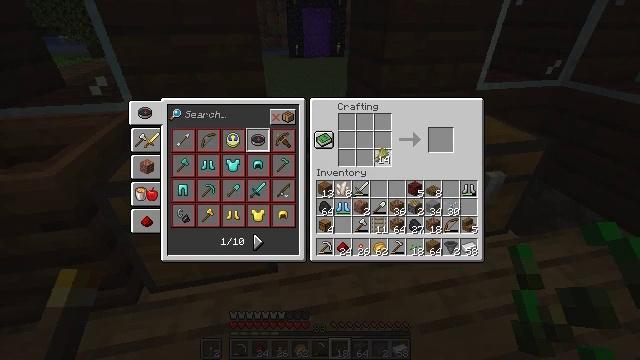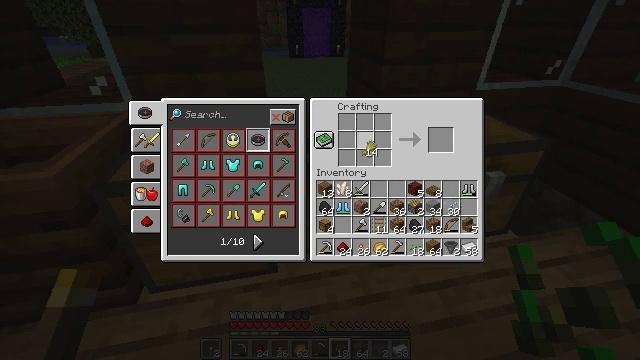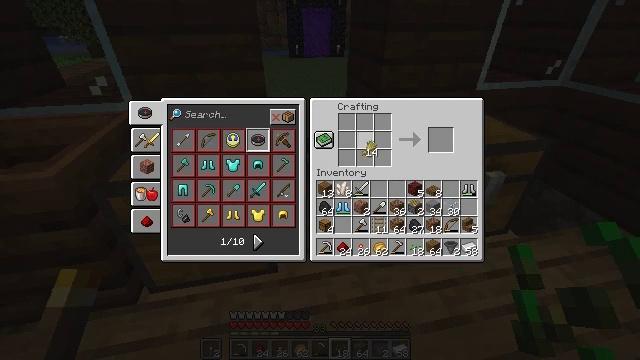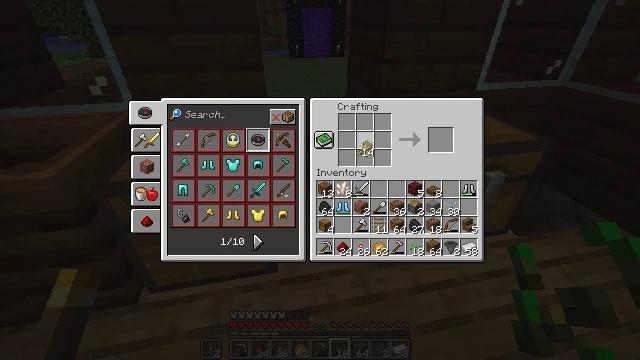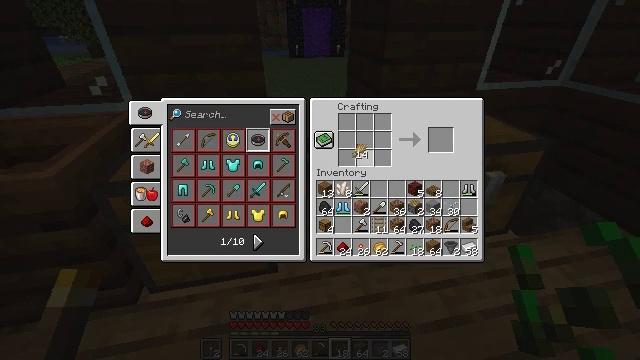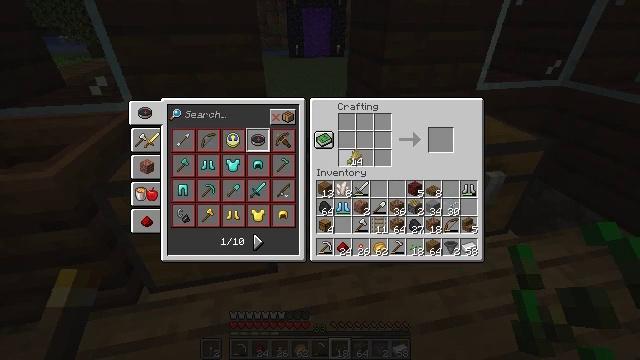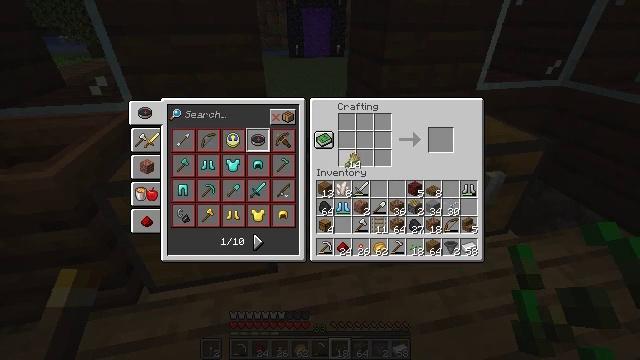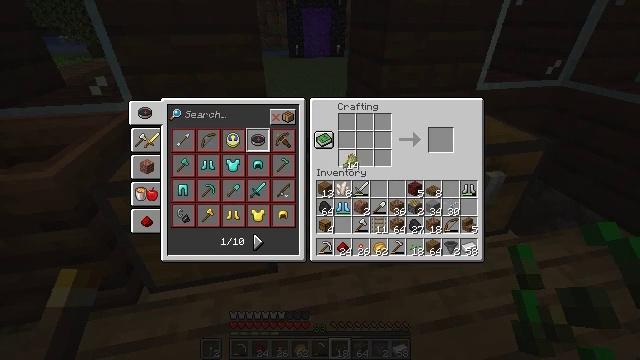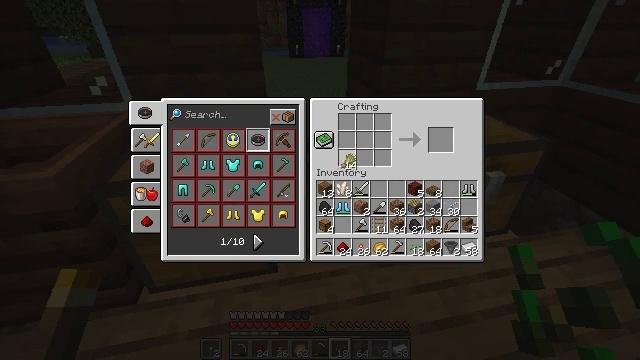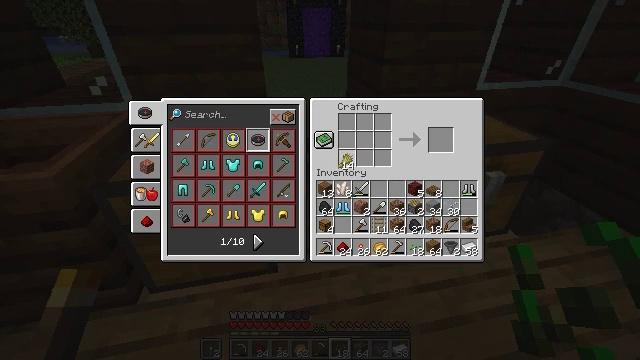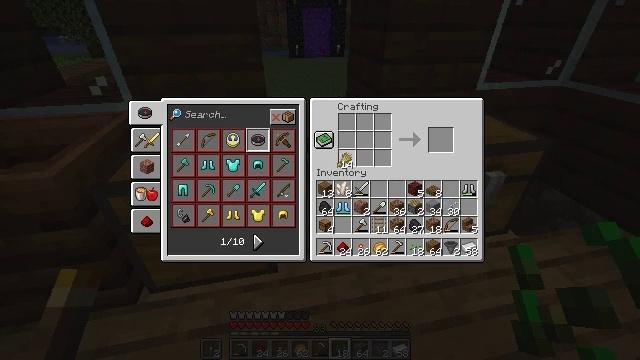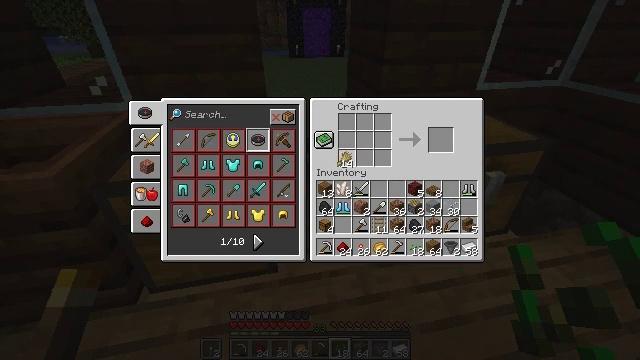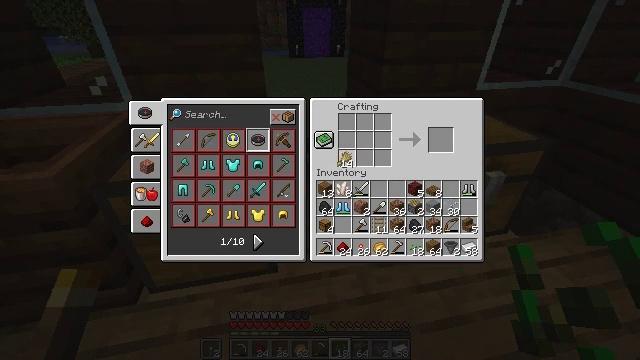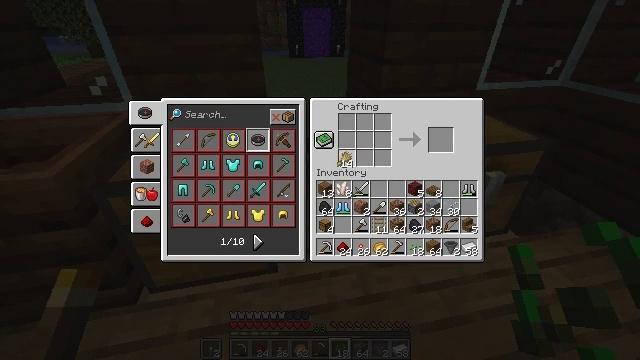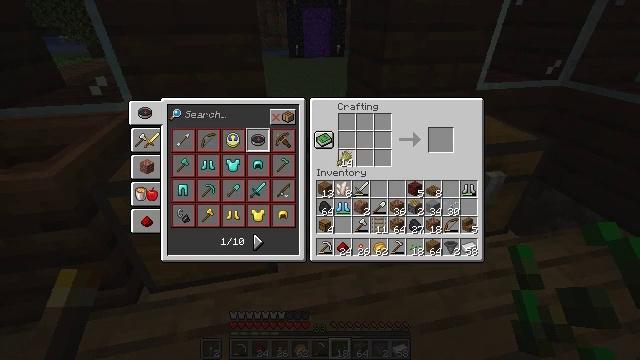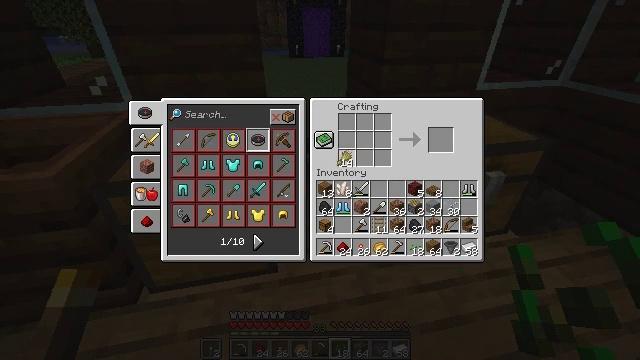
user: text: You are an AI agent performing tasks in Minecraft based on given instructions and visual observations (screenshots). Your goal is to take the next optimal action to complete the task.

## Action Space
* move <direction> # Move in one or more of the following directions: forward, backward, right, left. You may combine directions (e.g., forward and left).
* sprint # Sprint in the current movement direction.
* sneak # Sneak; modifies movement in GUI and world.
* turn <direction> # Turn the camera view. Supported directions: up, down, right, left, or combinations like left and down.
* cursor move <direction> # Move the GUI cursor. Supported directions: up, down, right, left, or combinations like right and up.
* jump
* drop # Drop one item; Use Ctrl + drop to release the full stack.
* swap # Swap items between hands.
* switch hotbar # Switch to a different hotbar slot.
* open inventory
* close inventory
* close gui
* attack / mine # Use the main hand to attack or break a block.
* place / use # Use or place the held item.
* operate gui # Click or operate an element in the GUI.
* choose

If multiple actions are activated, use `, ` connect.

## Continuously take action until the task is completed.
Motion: motion action
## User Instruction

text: Make a hay block using wheat in the crafting table.
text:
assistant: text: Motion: cursor move left and up
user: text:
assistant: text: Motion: no_op
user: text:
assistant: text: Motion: no_op
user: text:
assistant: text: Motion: no_op
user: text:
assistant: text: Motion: cursor move down
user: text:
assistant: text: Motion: no_op
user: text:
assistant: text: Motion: no_op
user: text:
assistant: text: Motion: no_op
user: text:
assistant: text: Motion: no_op
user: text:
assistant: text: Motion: no_op
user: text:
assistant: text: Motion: no_op
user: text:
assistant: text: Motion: no_op
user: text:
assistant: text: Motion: no_op
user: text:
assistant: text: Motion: no_op
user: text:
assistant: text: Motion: no_op
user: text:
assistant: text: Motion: choose
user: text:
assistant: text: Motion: choose
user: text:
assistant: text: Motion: cursor move right, choose
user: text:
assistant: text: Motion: cursor move right, choose
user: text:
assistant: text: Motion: cursor move right, choose
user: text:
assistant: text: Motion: choose
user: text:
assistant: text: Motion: choose
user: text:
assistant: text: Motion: cursor move up, choose
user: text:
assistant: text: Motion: choose
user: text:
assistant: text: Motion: cursor move up, choose
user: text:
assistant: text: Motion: choose
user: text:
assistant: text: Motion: choose
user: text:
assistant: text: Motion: choose
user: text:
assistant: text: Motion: choose
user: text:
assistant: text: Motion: choose